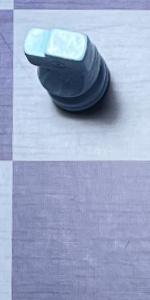
Label: Empty